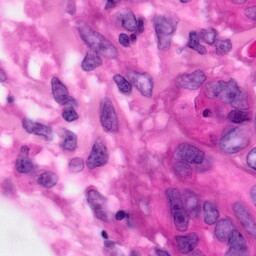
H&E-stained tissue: Pancreatic